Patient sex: M
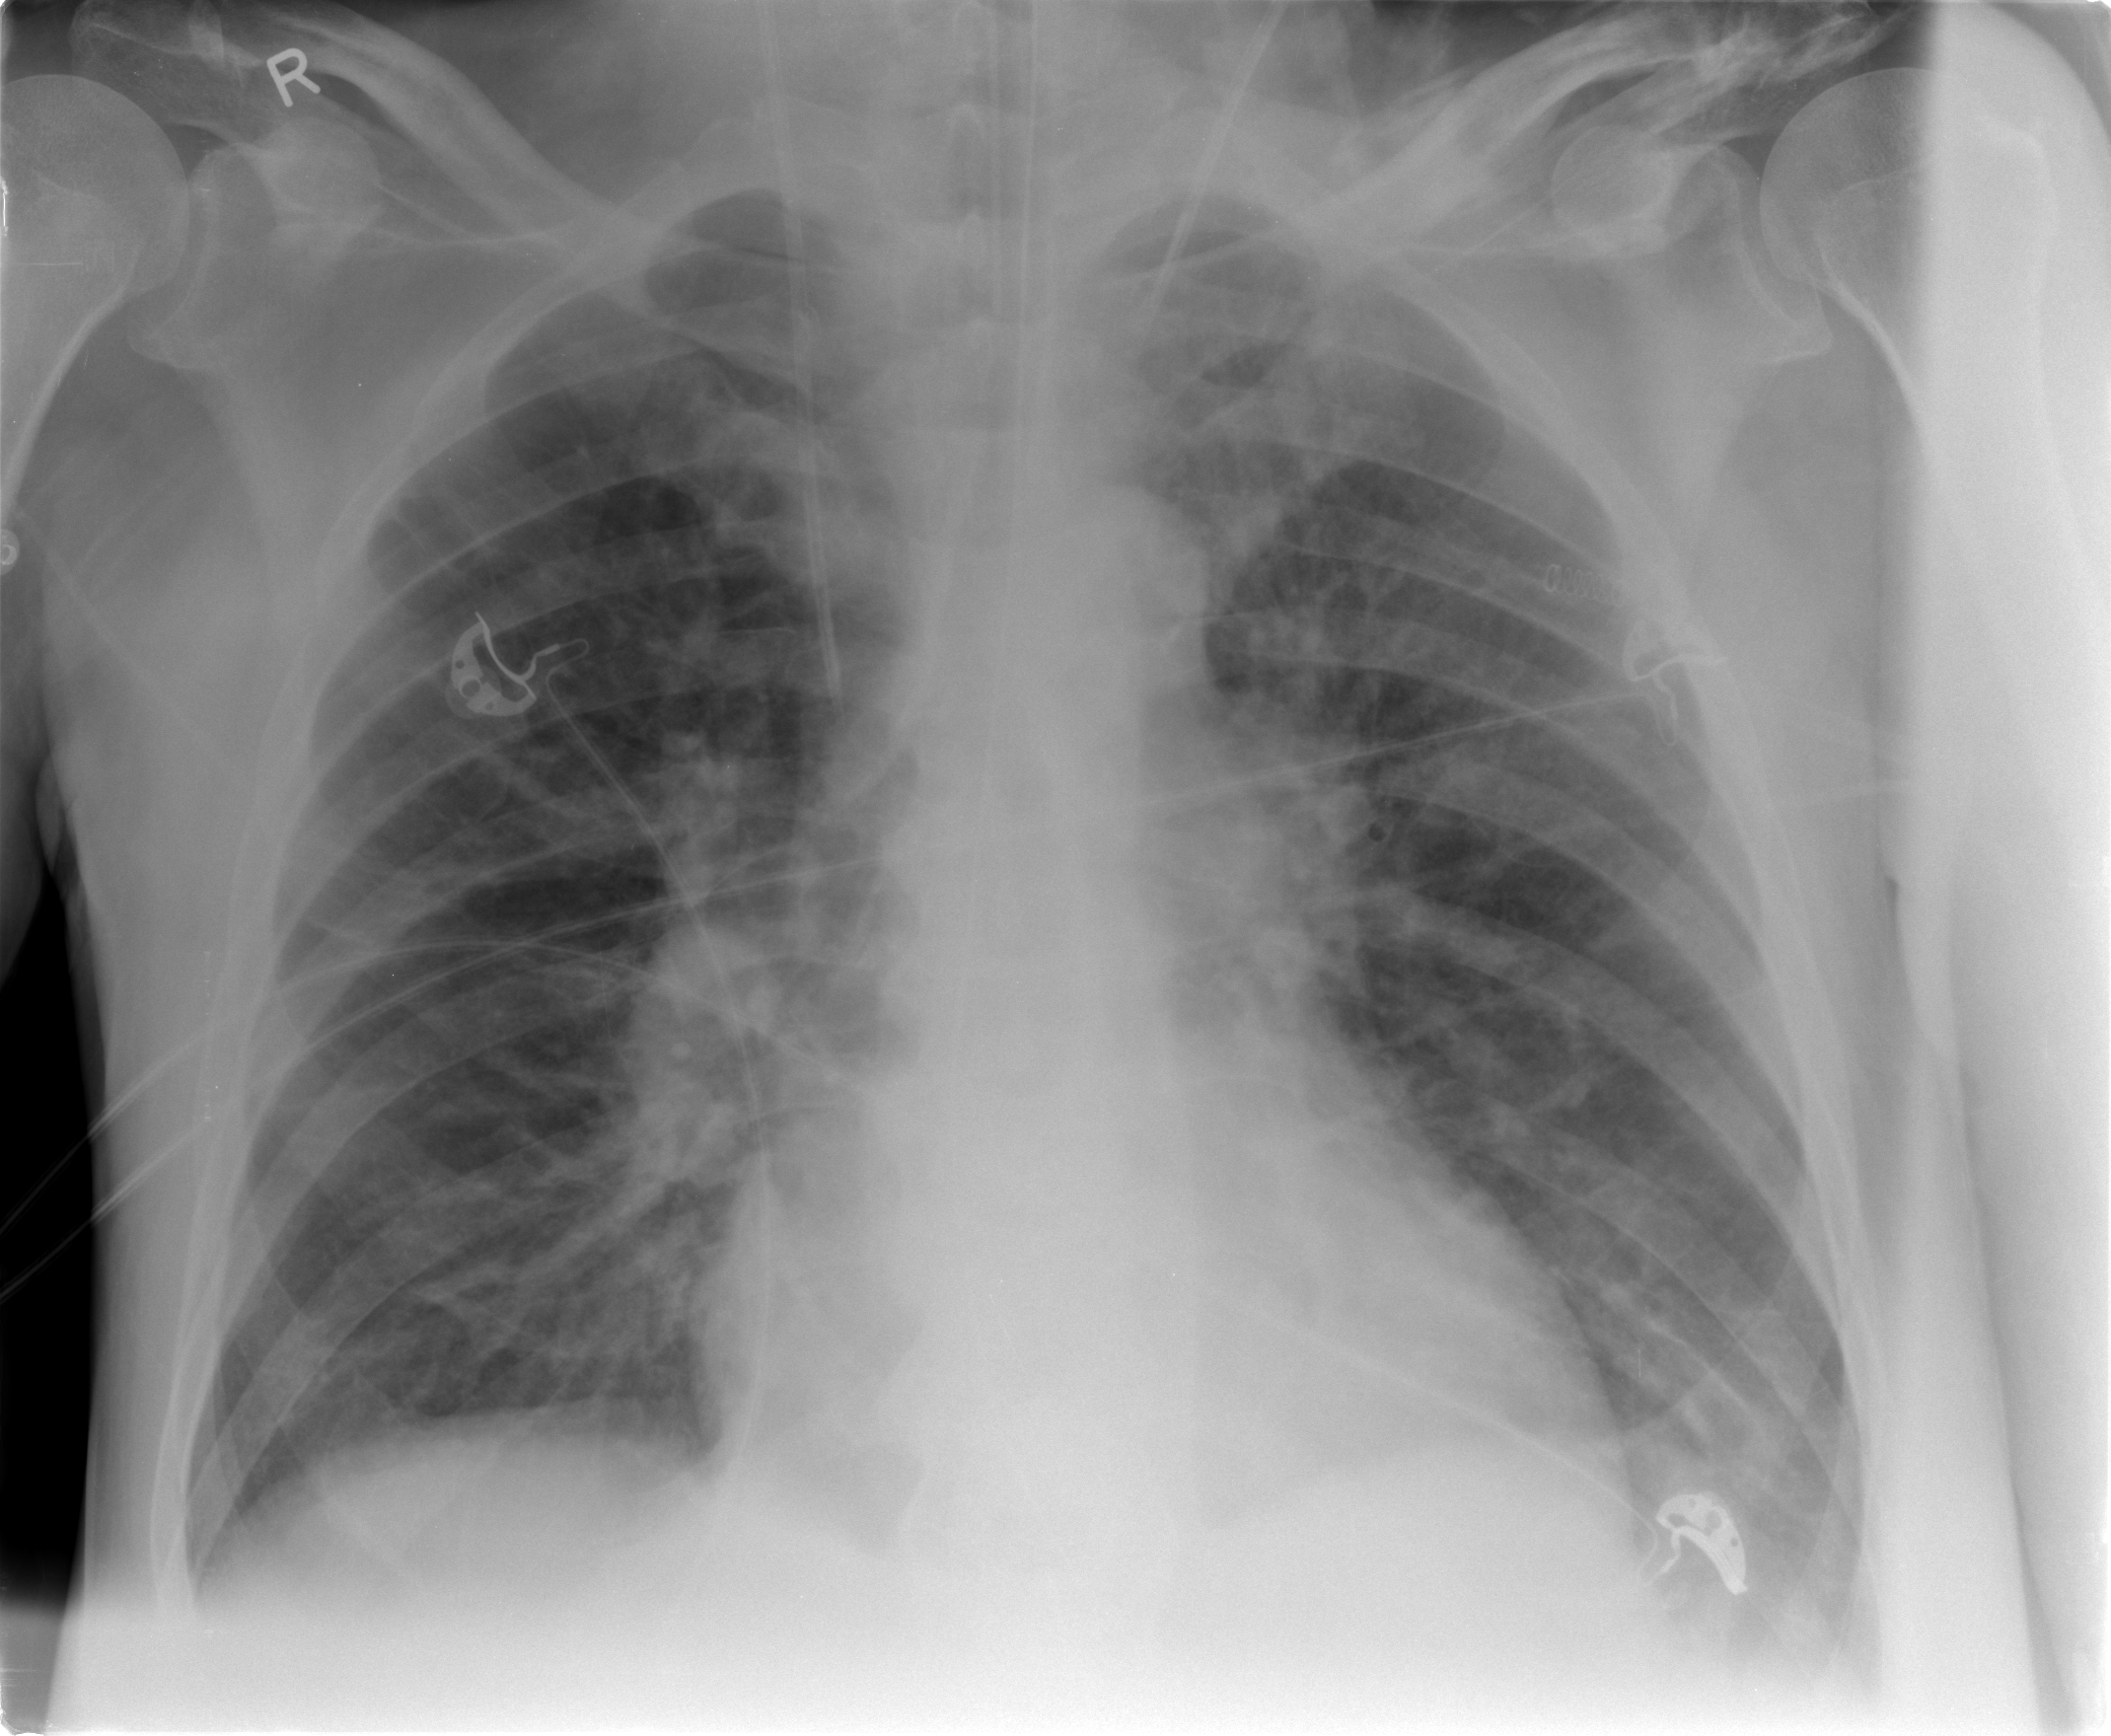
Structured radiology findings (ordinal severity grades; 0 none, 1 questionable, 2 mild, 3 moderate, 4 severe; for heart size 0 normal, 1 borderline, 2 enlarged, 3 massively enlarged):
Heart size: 2
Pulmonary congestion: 2
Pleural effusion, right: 0
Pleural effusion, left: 2
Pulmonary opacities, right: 2
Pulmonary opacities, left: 2
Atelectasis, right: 2
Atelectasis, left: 2